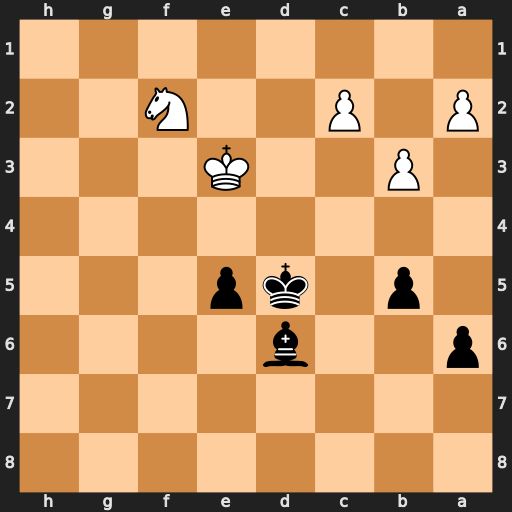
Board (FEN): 8/8/p2b4/1p1kp3/8/1P2K3/P1P2N2/8
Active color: b
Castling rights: -
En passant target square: -
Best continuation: Bc5+ Kf3 Bxf2